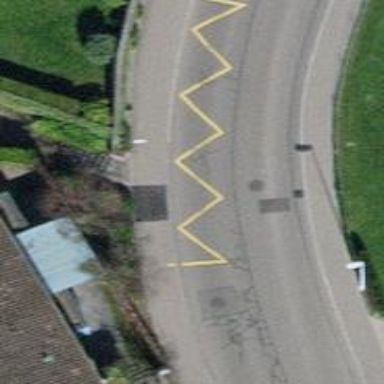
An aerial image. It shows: Public transport stop position.